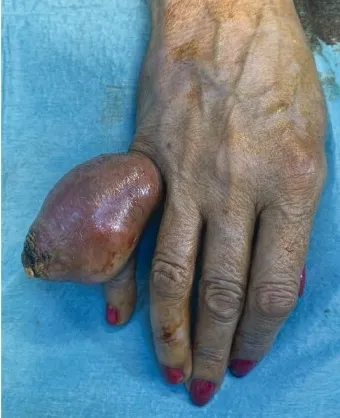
Preoperative photographs of the tumor, dorsal view.
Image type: medical_photograph (other_medical_photograph)